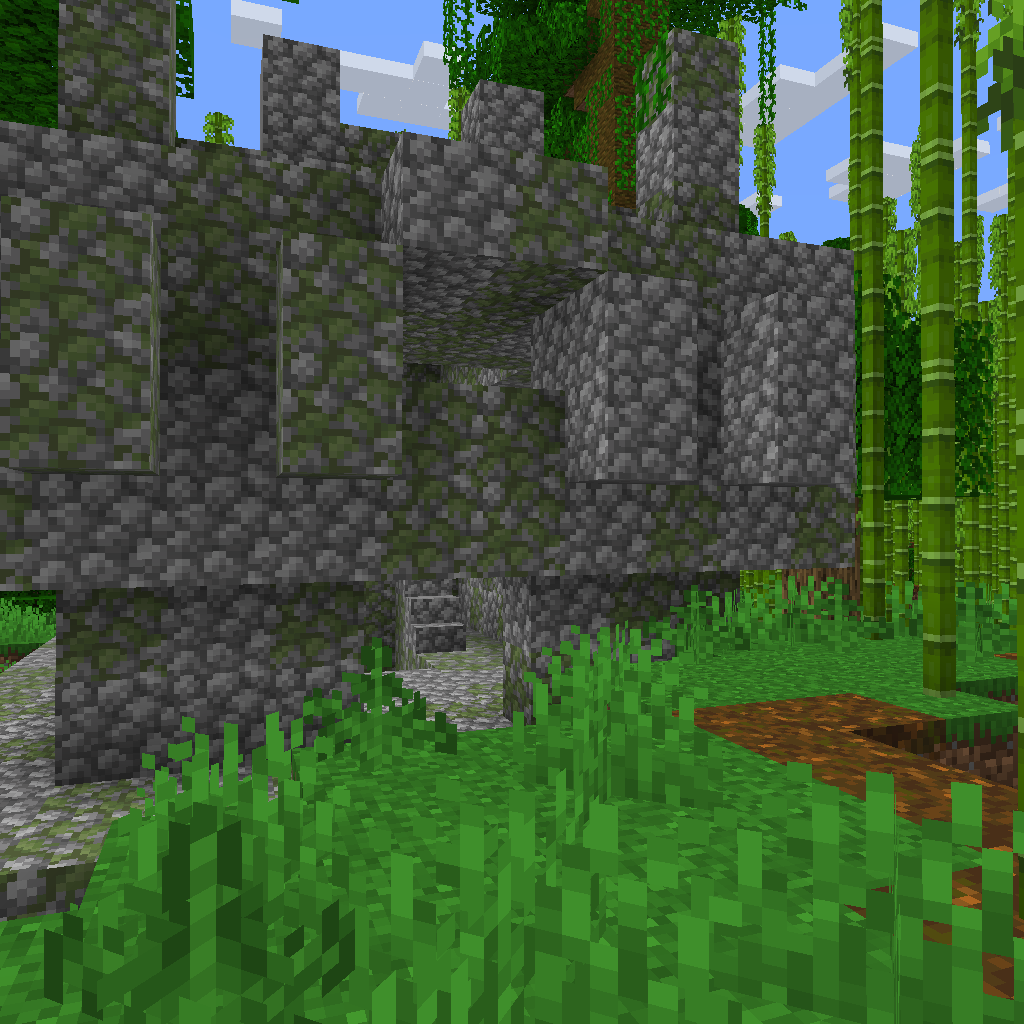
jungle pyramid entrance with bamboo shoots on right